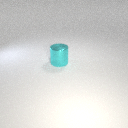
large cyan metal cylinder